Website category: book
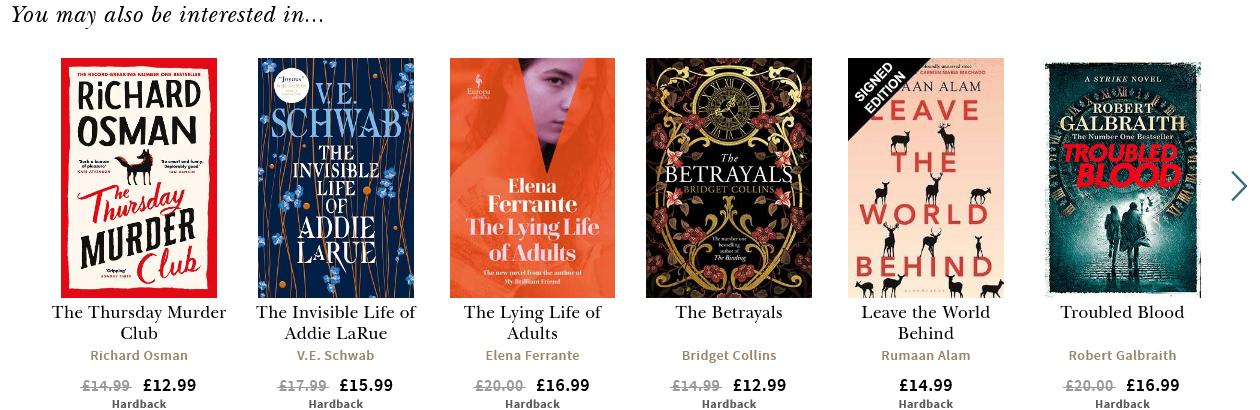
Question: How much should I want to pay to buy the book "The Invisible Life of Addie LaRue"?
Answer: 15.99

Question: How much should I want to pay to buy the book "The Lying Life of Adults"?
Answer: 16.99

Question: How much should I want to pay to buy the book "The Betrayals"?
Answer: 12.99

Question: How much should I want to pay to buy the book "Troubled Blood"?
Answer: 16.99

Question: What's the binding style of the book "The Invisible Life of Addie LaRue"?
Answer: Hardback

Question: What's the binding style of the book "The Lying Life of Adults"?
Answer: Hardback

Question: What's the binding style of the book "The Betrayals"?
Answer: Hardback

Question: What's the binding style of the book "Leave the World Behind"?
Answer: Hardback

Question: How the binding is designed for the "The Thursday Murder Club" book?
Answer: Hardback

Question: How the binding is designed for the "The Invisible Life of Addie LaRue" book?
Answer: Hardback

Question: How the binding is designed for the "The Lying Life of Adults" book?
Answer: Hardback

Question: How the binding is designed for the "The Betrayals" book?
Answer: Hardback

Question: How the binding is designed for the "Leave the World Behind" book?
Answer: Hardback

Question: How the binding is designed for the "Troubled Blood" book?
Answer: Hardback

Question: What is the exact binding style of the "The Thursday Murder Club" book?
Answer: Hardback

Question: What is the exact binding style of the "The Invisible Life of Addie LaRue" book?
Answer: Hardback

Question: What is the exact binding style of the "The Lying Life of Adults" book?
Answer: Hardback

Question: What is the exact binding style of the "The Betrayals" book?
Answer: Hardback

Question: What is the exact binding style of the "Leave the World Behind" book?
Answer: Hardback

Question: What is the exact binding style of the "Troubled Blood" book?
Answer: Hardback

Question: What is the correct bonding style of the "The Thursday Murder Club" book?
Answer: Hardback

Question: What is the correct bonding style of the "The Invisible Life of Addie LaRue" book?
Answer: Hardback

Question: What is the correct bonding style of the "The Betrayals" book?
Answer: Hardback

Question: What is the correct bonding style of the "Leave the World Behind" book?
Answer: Hardback

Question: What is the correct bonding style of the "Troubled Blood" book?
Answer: Hardback

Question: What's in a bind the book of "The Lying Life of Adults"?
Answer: Hardback

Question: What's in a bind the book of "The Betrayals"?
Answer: Hardback

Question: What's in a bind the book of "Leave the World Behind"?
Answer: Hardback

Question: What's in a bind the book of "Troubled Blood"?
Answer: Hardback

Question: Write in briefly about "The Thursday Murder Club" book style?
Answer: Hardback

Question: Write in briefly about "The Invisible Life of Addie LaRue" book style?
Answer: Hardback

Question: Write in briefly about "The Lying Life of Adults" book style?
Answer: Hardback

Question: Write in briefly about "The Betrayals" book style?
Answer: Hardback

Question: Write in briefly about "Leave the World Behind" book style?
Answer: Hardback

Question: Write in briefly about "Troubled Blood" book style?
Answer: Hardback

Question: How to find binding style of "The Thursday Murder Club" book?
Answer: Hardback

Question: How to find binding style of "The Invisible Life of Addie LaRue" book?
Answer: Hardback

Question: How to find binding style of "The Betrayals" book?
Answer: Hardback

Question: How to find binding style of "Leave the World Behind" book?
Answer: Hardback

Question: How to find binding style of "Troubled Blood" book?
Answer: Hardback